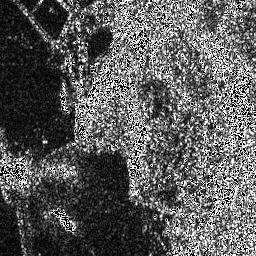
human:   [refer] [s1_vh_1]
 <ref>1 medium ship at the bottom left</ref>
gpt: <box>[[19, 80, 29, 89, 0]]</box>